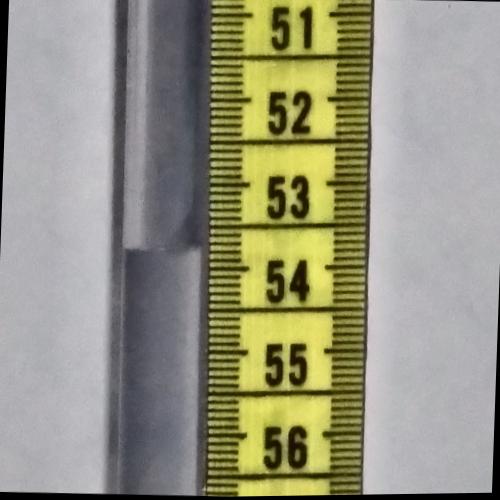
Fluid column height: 53.8 cm